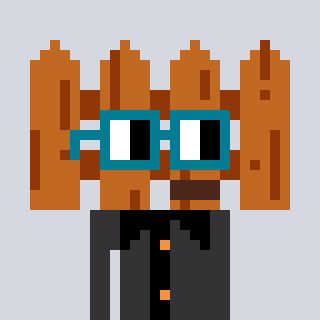
a pixel art character with square dark green glasses, a fence-shaped head and a grayscale-colored body on a cool background